Interaction volume radius: 10 \u00c5
Interaction volume height: 20 \u00c5
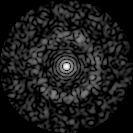
Disorder parameter: 0.8219